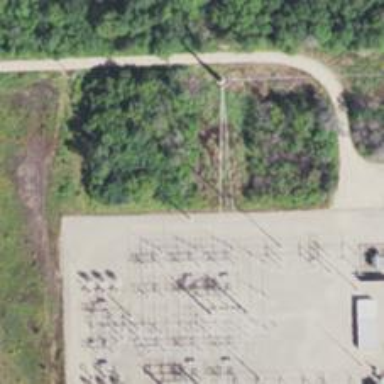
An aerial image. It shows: Mast used for lightning protection.